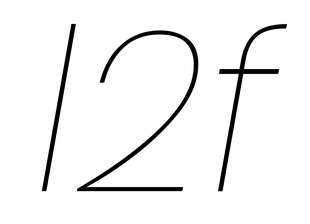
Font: Poppins-ThinItalic